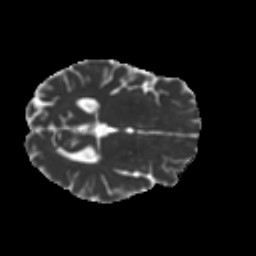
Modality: MD
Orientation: axial
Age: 65
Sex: female
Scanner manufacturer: ge
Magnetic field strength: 3 T
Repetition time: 7.8 s
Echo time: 0.0606 s